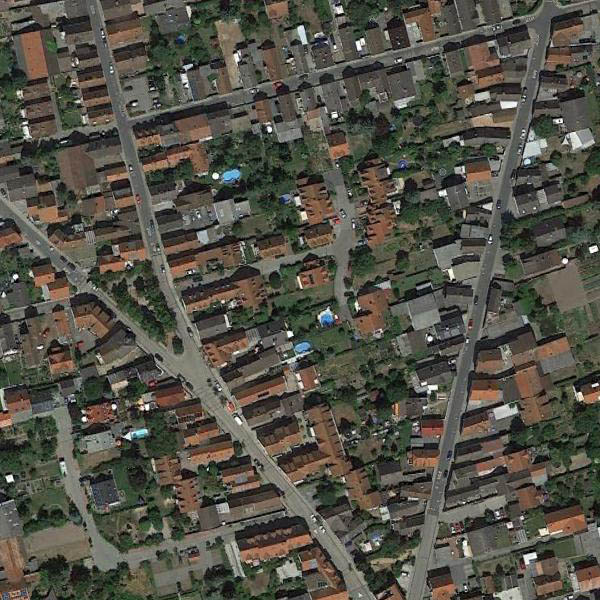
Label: DenseResidential